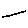
Label: line